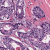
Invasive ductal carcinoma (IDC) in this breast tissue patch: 1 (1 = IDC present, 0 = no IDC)